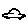
Label: car